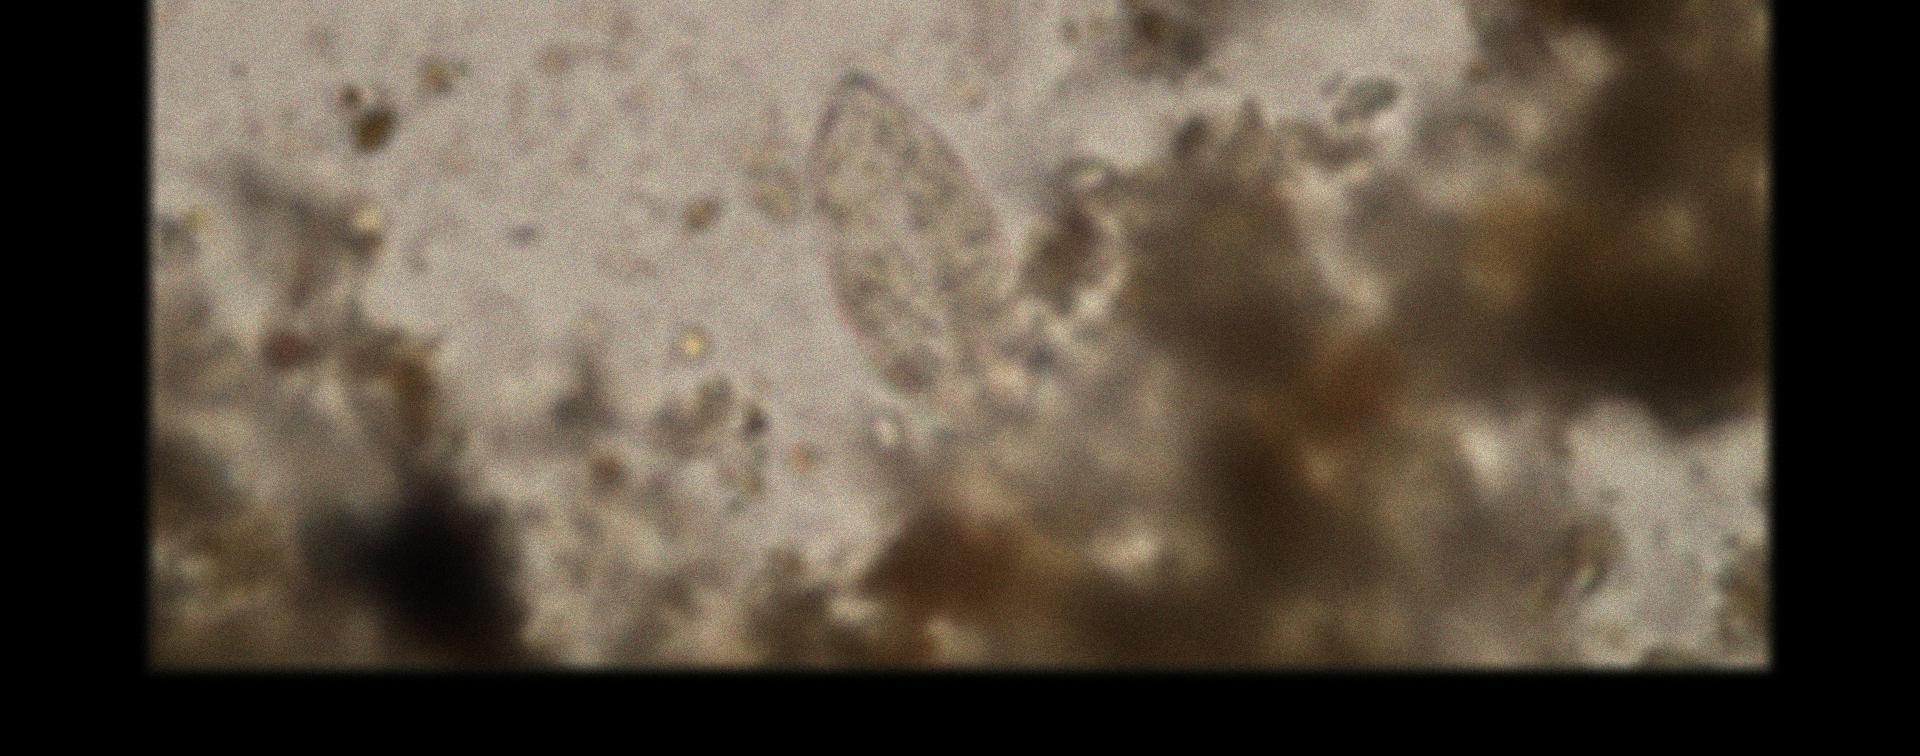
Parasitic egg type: Fasciolopsis buski